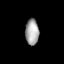
Tissue: lung
Cell type: Myeloid cells
Senescence score: 0.5778
Nuclear area (px): 345
Mean DAPI intensity: 164.177